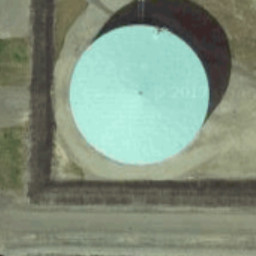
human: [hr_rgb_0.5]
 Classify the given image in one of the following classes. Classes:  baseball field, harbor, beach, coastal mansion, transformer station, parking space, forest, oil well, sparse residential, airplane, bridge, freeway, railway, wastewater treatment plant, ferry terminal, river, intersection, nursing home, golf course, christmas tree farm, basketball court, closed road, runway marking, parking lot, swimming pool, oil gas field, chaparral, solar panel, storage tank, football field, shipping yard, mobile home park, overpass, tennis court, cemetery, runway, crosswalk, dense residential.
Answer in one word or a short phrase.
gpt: storage tank